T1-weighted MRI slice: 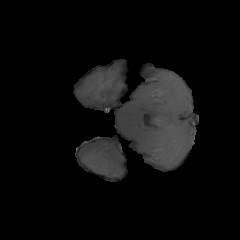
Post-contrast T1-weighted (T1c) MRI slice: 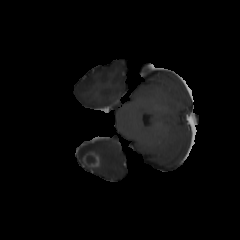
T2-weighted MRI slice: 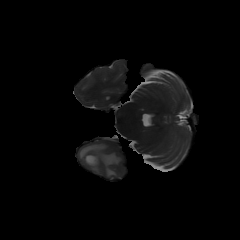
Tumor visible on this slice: yes